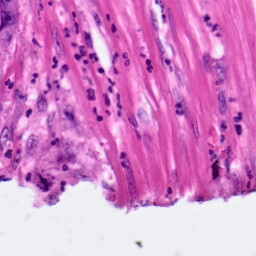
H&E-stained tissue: Pancreatic